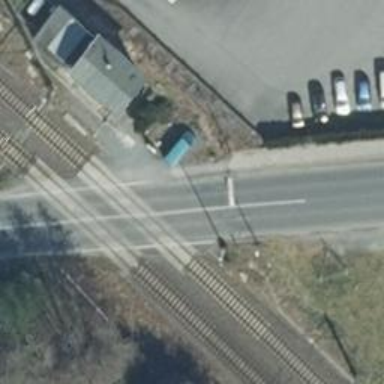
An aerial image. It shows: Level crossing with full barrier and saltire marking.